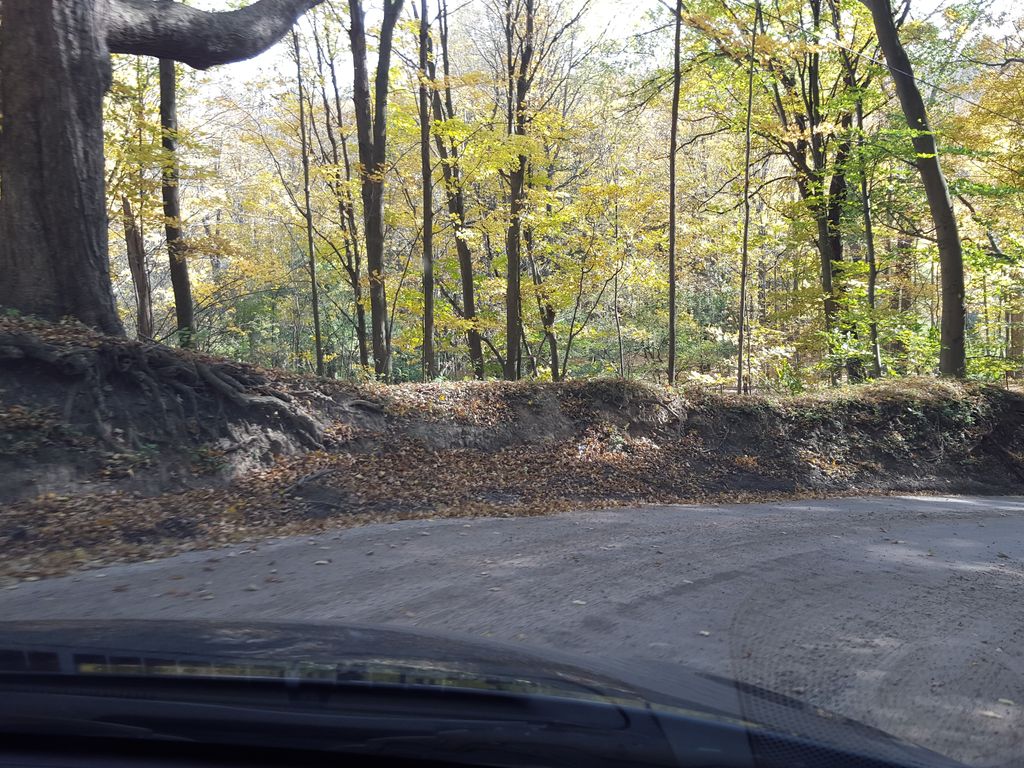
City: hamilton